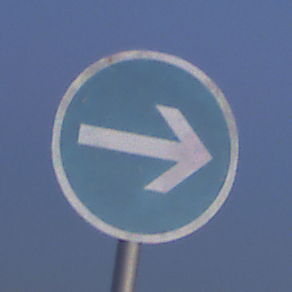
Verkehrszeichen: VorgeschriebeneFahrtrichtungHierRechts
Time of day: SunriseSunset
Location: Outdoor (Nature)
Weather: Clear
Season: NotSpecified
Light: Natural